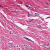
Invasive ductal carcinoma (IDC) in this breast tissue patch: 0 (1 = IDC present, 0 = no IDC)